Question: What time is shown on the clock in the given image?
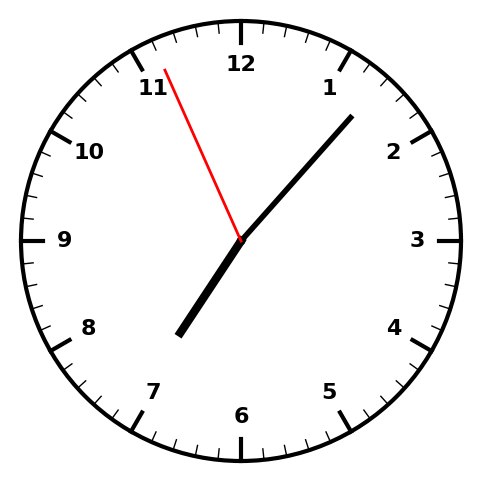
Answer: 07:06:56